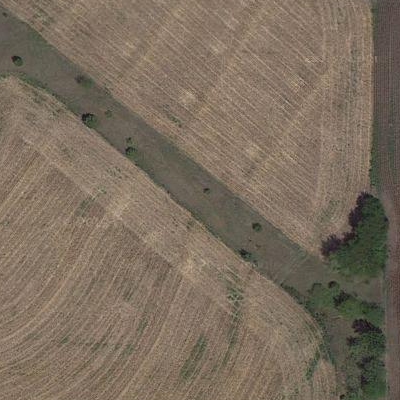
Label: Field